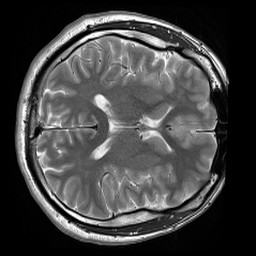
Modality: T2w
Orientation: axial
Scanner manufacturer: siemens
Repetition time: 3.9 s
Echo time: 0.076 s